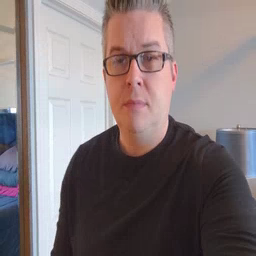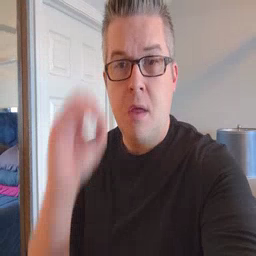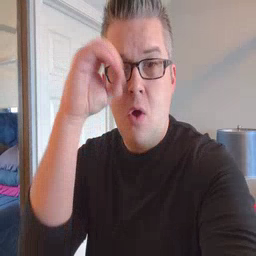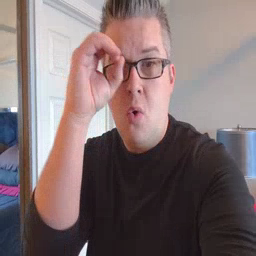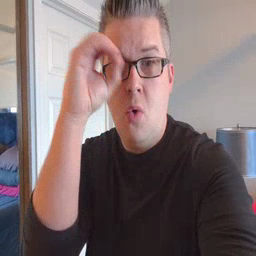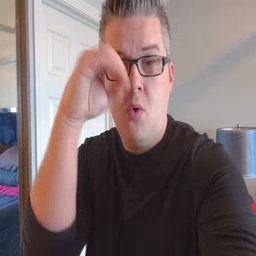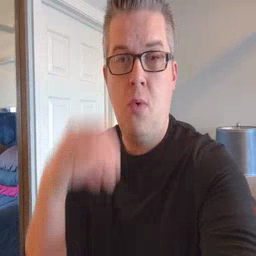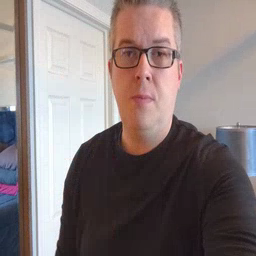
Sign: owl